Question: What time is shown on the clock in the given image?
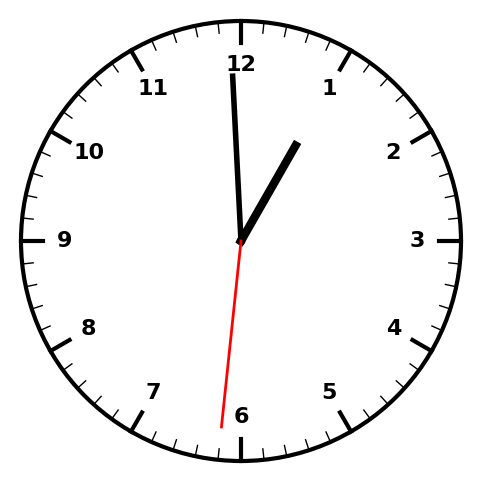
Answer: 12:59:31